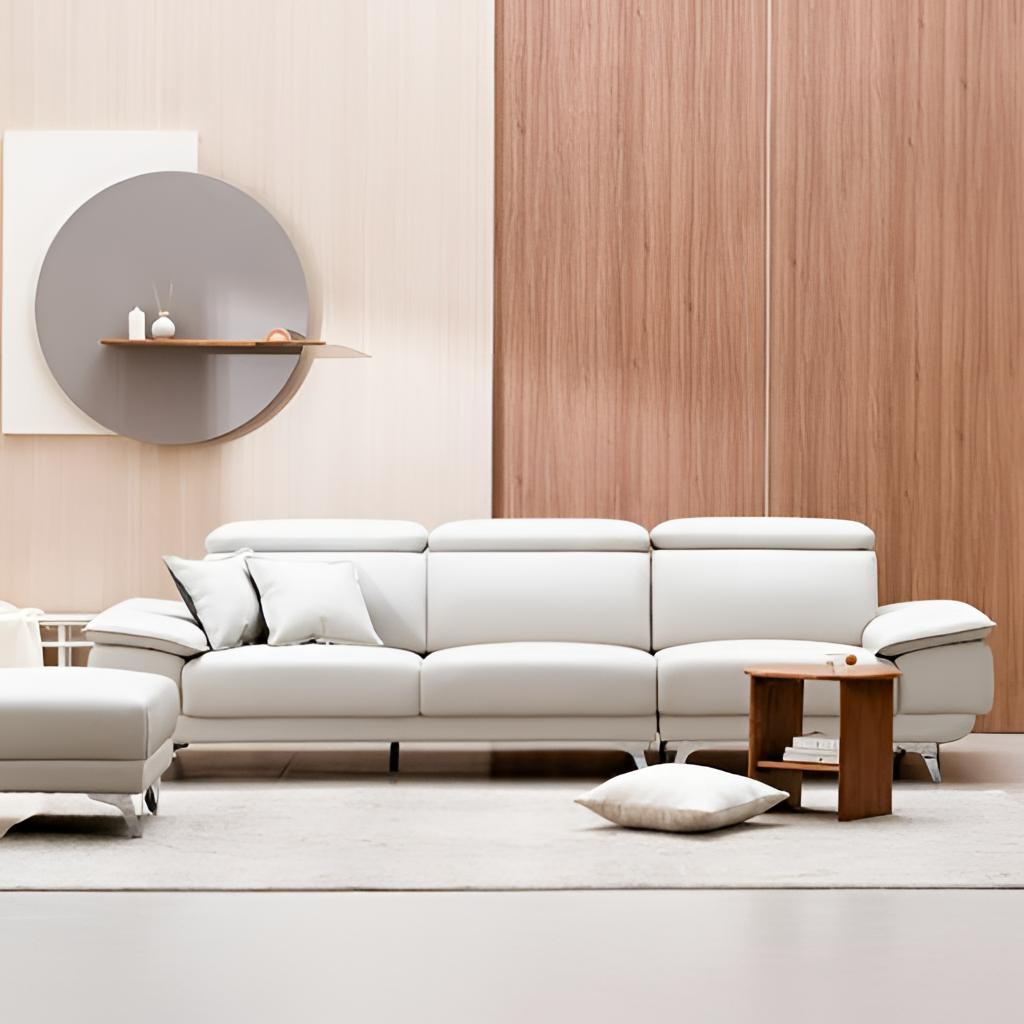
white leather sofa, living room, tile flooring, with solid pattern, wood wallpaper, with vertical two tone pattern, contemporary